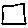
Label: square